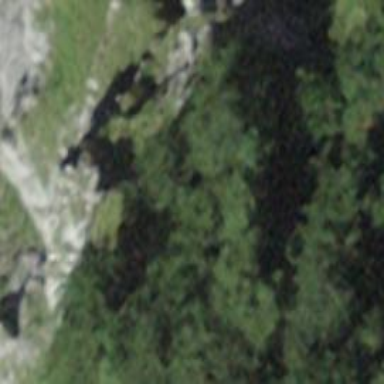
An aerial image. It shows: Natural cliff.